Question: ## Problem
Open <URL> on iPhone and the second iFrames 'div' content ist not shown before tapping/scrolling.
Video: <URL>
## Details
I have a widget '<iframe>' that is rendered below the page fold on page load.
'''
<iframe class="iframe" src="widget.html"></iframe>
'''
It is loading a site under my control, where I want a sticky/fixed element on top and momentum scrolled content below. Because of the fixed element I can not apply a wrapping div in the parent page and simulate the scrolling as described here <URL>.
The alternative is to make the 'iframe' scrolling inside with 'position:fixed' etc. as described here: <URL>
But the content of this div is not rendered if the 'iFrame' is out of view on page load. Only after the first touch the content appears:
<URL>

## Debugging
Using the bug can also be reproduced. With Safari Inspect the element is there and all css seems fine:
<URL>
## Workarounds!?
The bug does not appear when using '-webkit-overflow-scrolling: auto;' instead of 'touch', but the momentum scrolling is desired / essential for the haptic usability.
## Related questions
Also linked here: <URL>
These solutions didn't help:
- <URL>'display:flex'
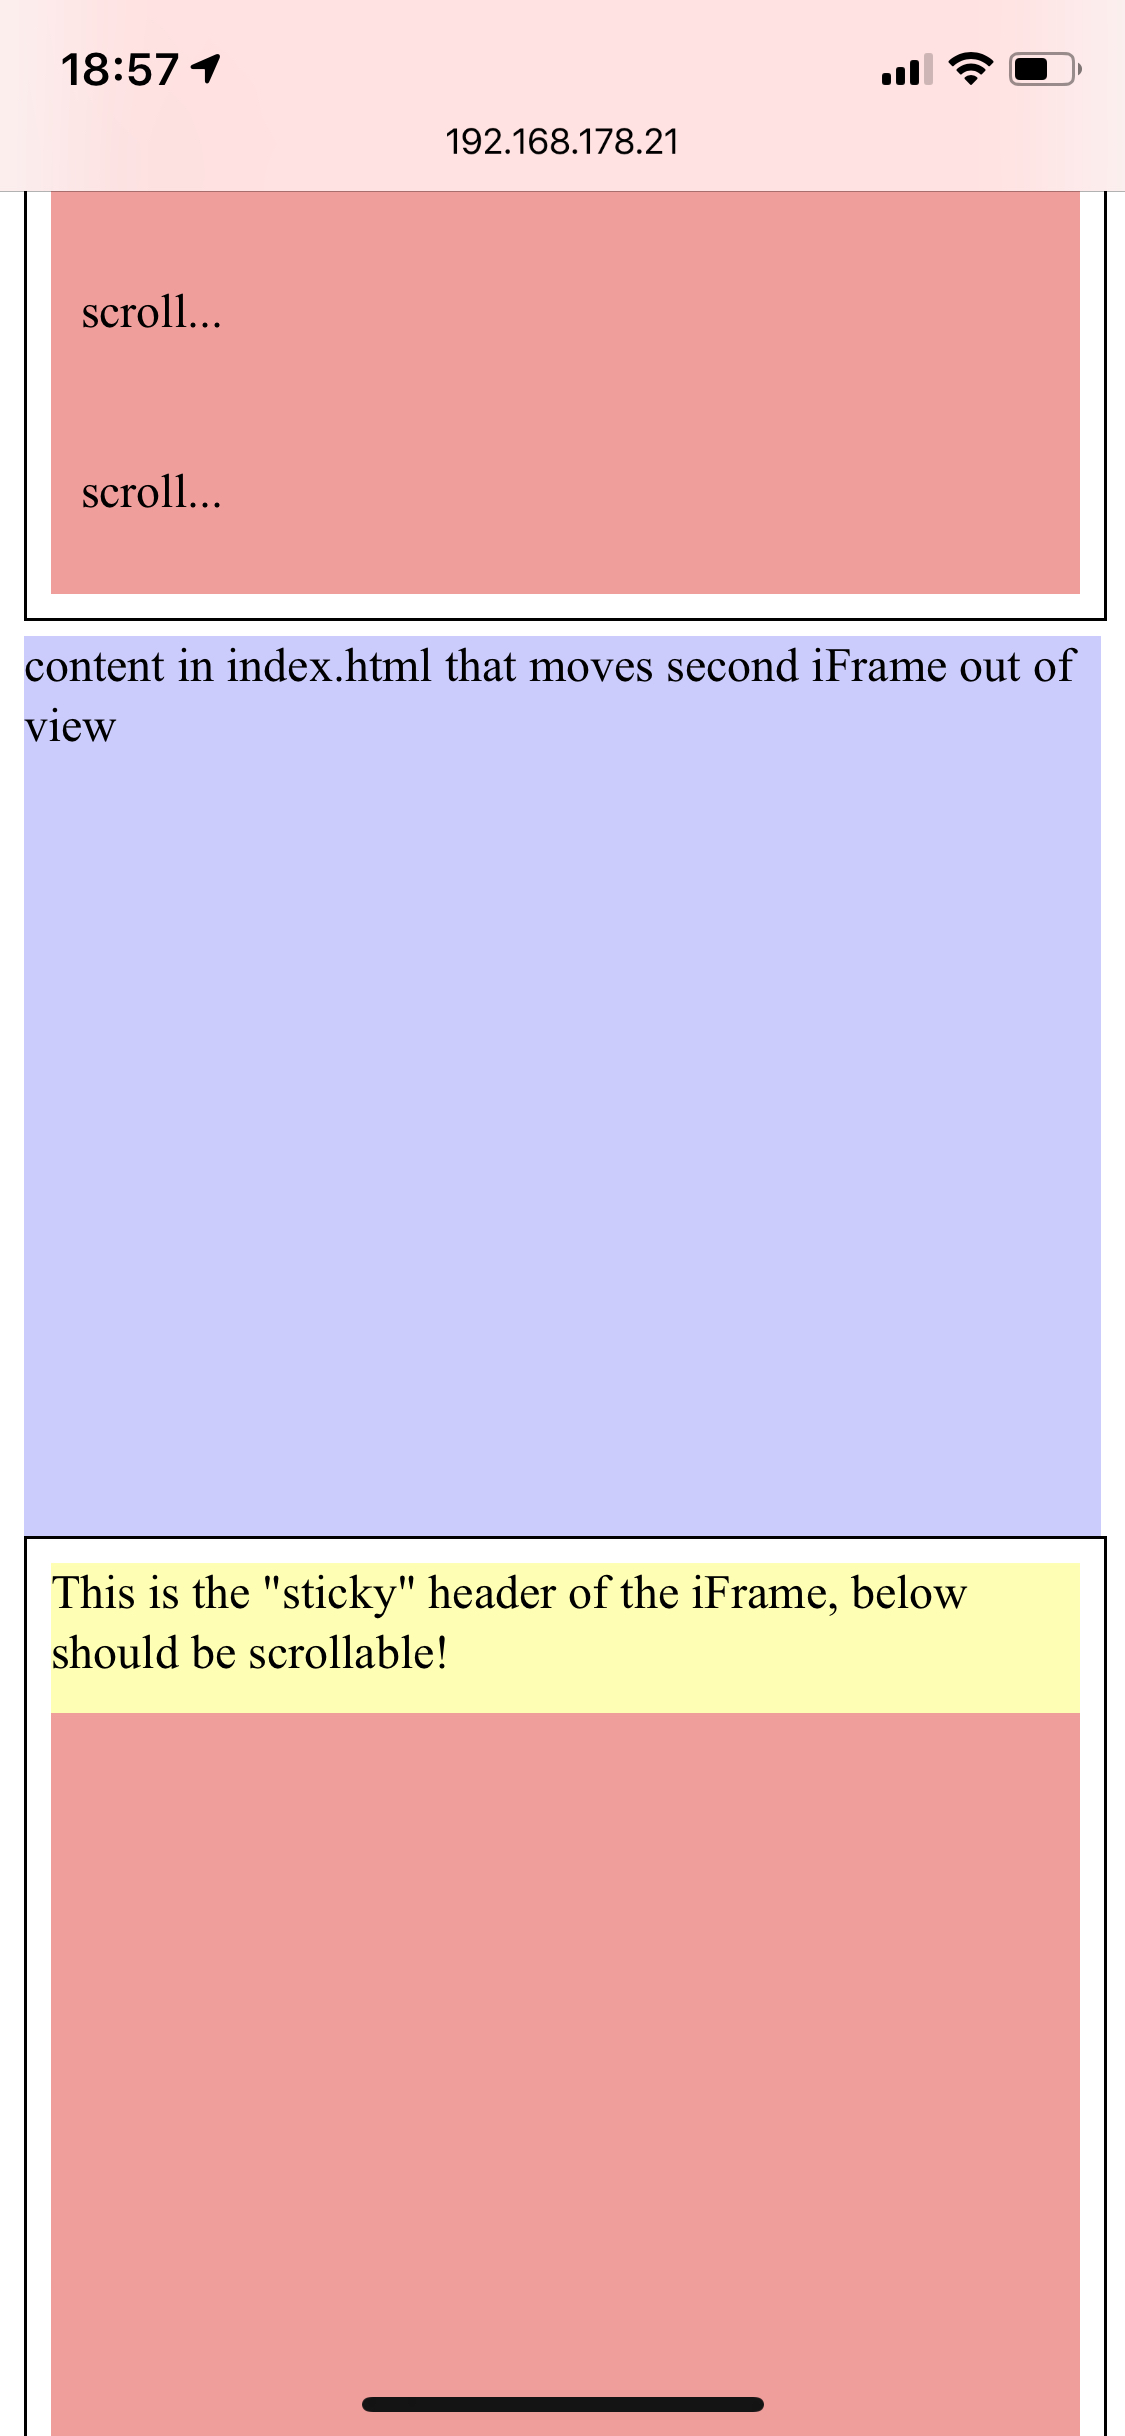
Answer: The problem came from <URL> 's 'position:fixed;top:0px' etc.
The same can be achieved with 'height:100%' on the wrapper, and than the bug doesn't occure:
'''
.scrollable {
overflow-y: scroll;
height: 100%;
-webkit-overflow-scrolling: touch;
}
'''
via <URL>